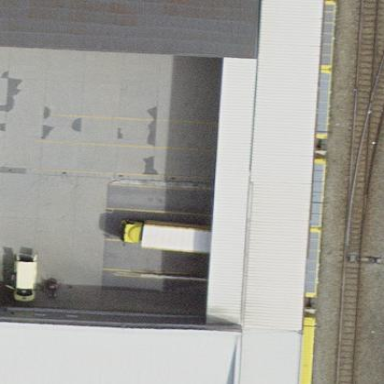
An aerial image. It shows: View of roof of building.